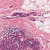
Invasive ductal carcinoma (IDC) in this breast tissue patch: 0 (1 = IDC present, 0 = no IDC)